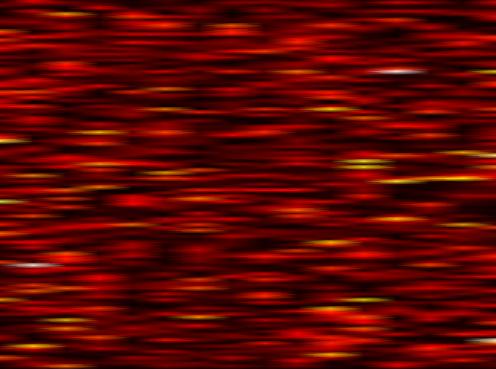
Label: WOLA